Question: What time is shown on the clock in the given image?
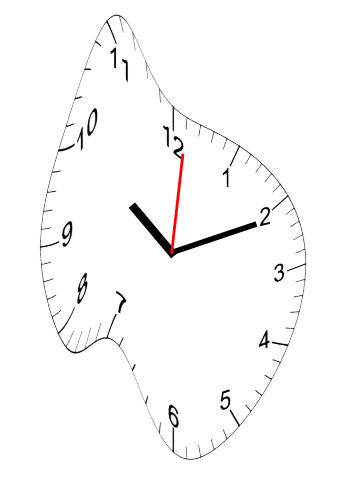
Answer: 10:11:01